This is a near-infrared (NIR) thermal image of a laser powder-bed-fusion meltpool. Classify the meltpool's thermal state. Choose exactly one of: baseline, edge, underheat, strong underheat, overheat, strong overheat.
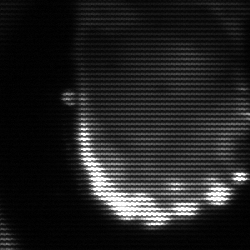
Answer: baseline